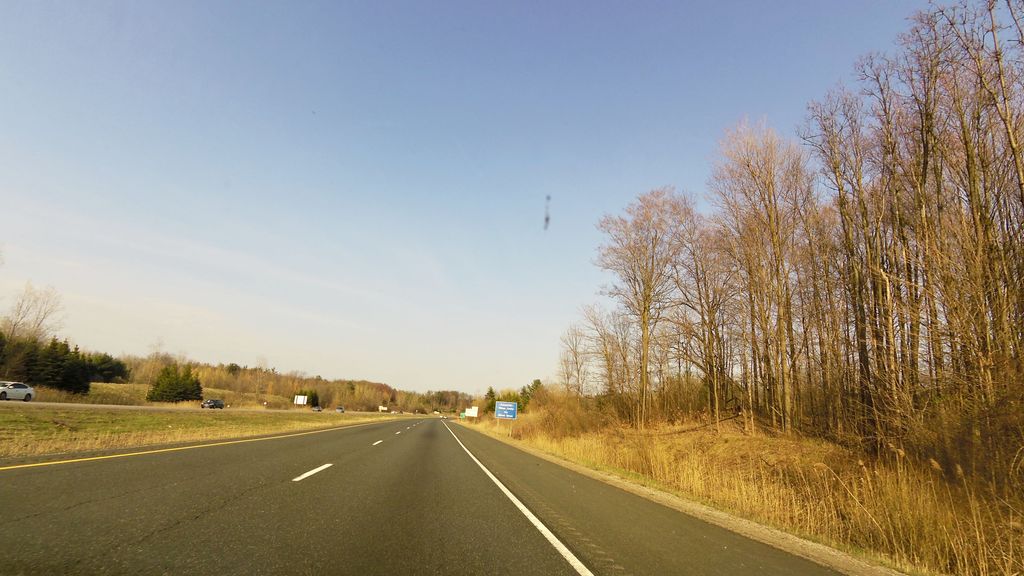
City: hamilton